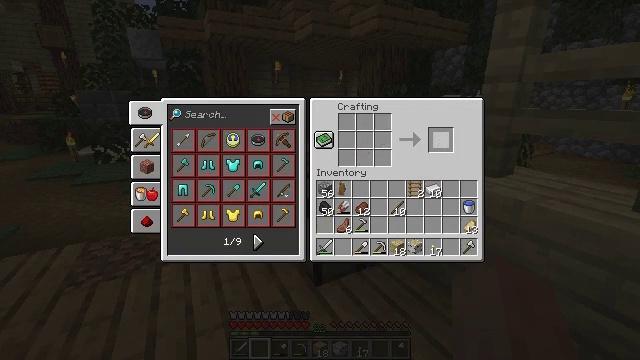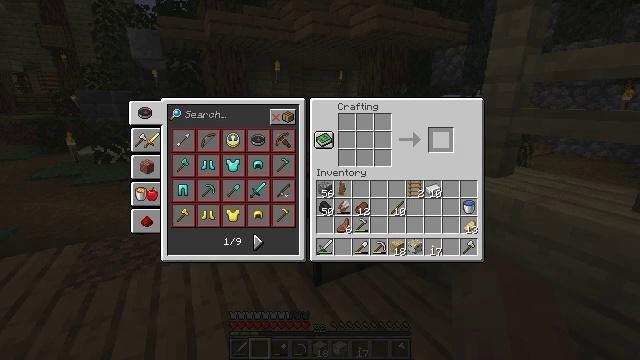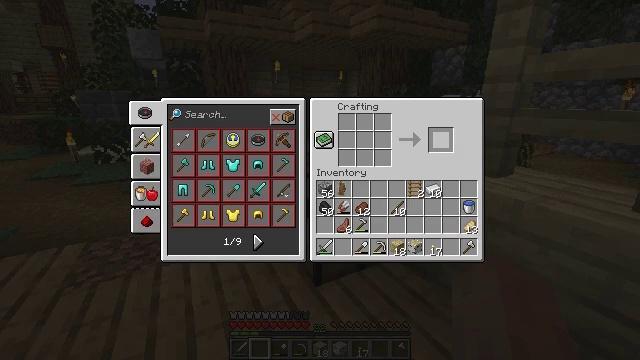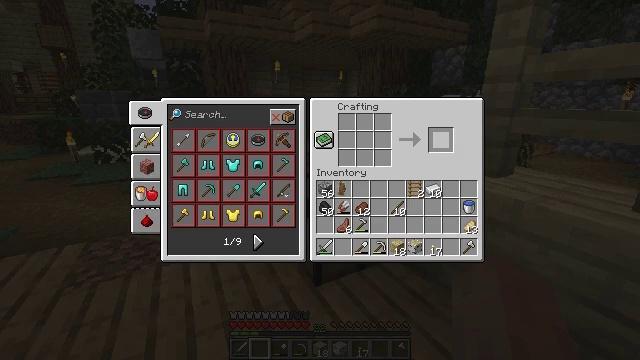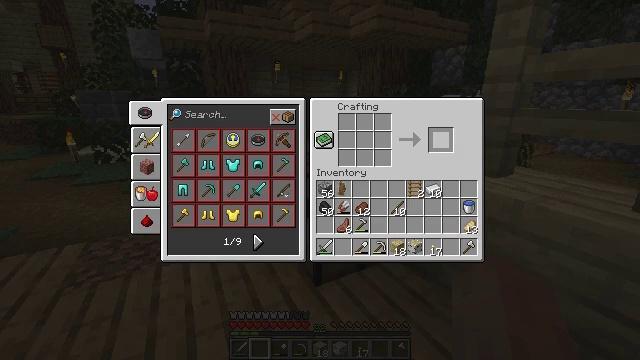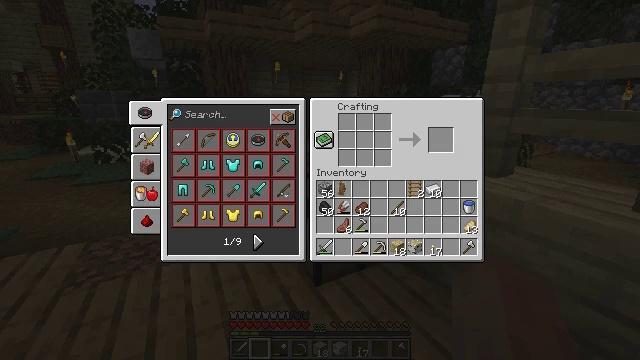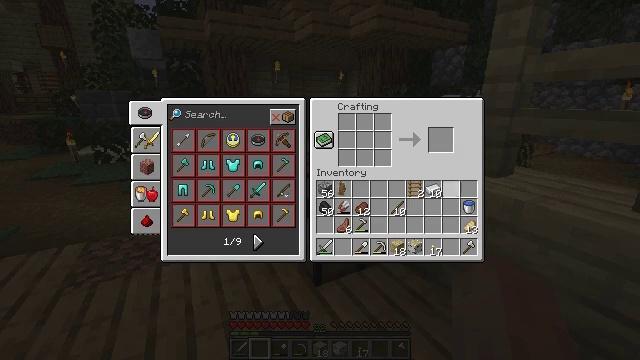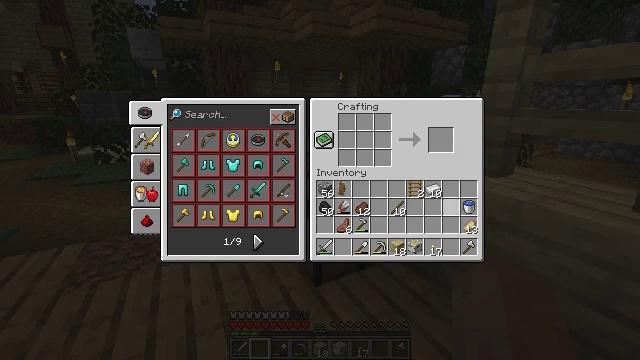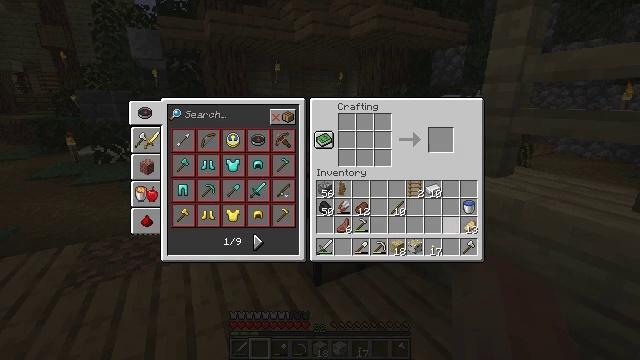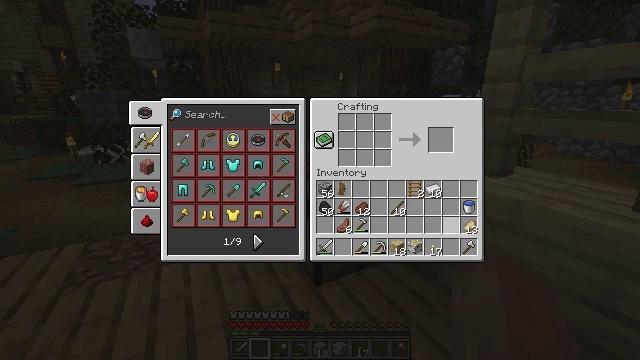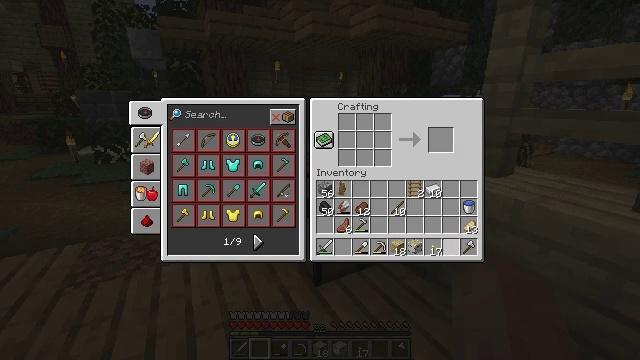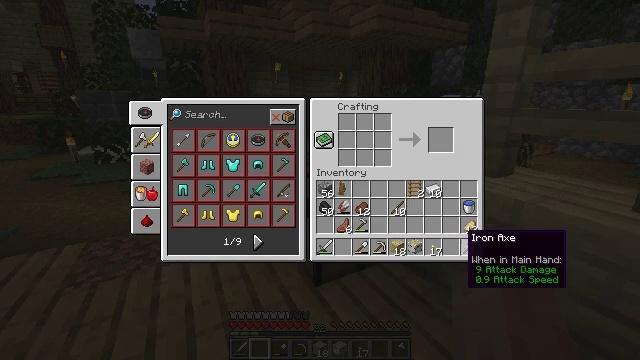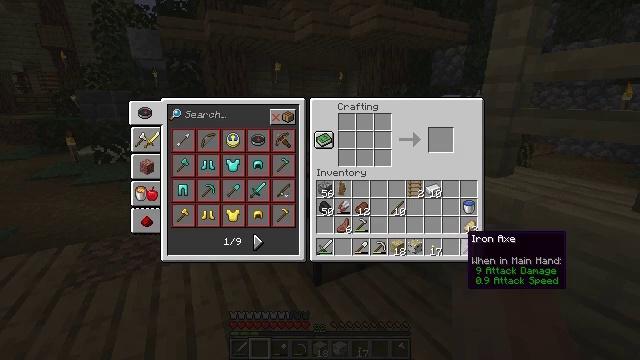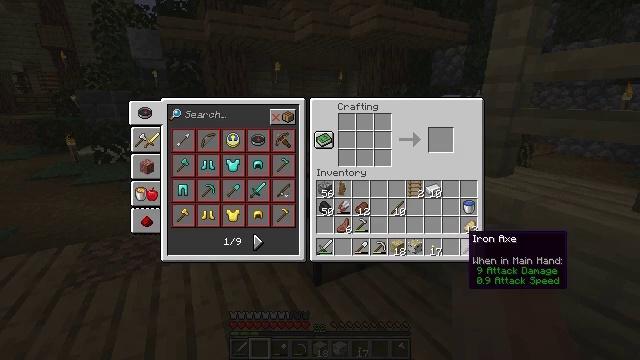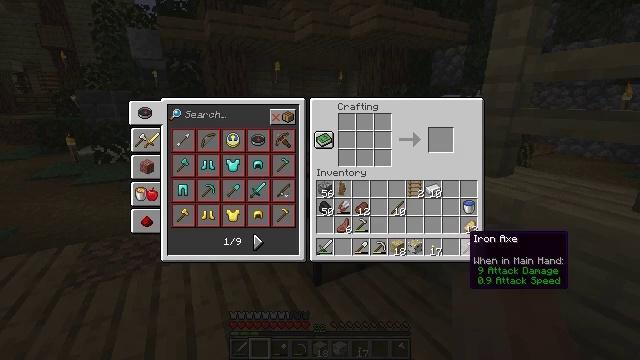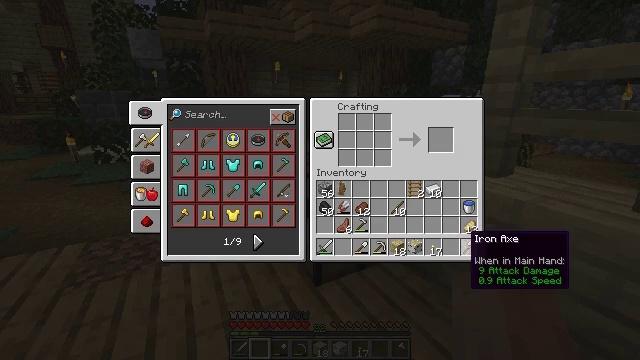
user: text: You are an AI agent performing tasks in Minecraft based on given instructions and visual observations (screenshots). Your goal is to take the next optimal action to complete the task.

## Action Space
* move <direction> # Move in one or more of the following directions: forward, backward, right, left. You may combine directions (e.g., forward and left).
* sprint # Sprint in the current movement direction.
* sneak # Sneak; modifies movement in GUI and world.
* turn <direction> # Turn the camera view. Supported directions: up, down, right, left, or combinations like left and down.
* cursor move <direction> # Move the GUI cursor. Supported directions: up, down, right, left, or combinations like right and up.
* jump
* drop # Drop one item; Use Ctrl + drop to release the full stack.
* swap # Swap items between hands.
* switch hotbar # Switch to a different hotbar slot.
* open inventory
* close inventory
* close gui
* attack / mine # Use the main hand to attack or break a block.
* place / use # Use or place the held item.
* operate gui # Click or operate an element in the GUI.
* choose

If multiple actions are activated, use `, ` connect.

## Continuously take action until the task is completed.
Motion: motion action
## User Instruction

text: Gather the ladder by attacking it.
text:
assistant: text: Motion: sneak, open gui
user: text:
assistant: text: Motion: sneak
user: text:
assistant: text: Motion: sneak
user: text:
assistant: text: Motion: no_op
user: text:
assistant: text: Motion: cursor move down
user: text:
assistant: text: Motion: cursor move right and down
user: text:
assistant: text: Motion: cursor move down
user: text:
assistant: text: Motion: cursor move down
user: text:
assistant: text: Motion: cursor move down
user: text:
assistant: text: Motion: cursor move down
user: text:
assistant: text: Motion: no_op
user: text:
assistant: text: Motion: no_op
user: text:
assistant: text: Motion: no_op
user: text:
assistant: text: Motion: no_op
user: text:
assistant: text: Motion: no_op
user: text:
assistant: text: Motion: no_op
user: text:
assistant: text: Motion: operate gui
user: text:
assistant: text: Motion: operate gui
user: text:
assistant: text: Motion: operate gui
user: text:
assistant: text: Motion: cursor move left
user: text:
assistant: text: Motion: cursor move left
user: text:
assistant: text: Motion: cursor move left
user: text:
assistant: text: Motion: cursor move left
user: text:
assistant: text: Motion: cursor move left
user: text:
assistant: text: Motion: no_op
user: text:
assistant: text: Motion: cursor move left
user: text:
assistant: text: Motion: no_op
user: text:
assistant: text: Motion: no_op
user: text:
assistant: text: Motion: no_op
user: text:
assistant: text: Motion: no_op